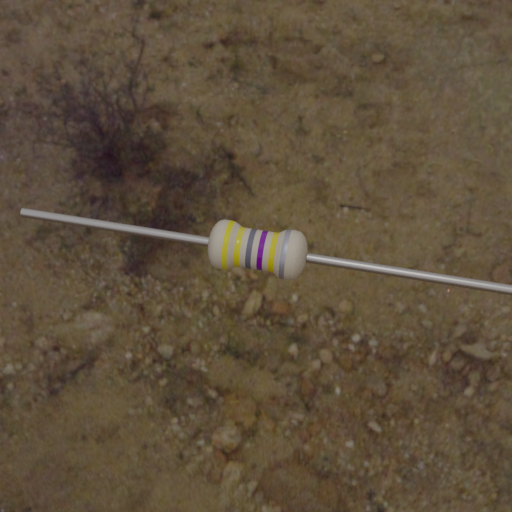
Resistor colour bands (in order): yellow, yellow, gray, violet, yellow, silver